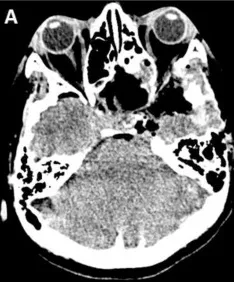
CT-scan. Axial slides (A - C) after tumor resection and post operative changes.
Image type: radiology (ct)